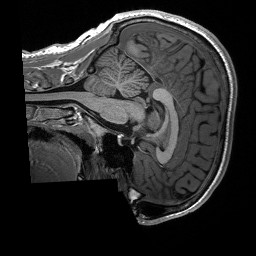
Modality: T1w
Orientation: sagittal
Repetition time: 8 s
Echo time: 0.066 s